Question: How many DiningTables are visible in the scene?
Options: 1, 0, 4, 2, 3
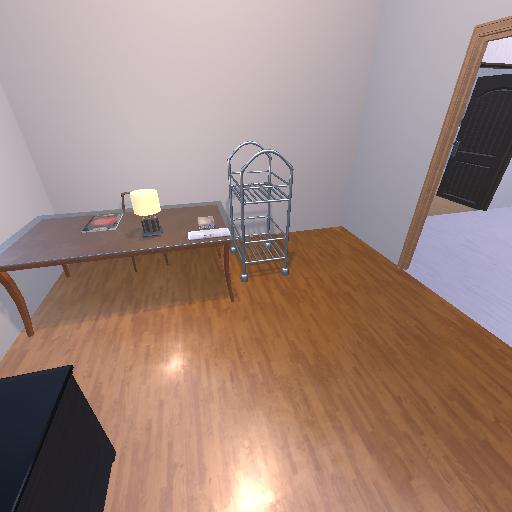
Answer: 1